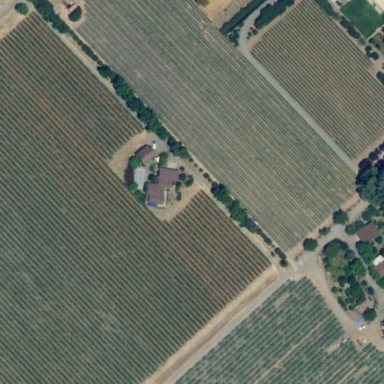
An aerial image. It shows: Vineyard growing grapes.